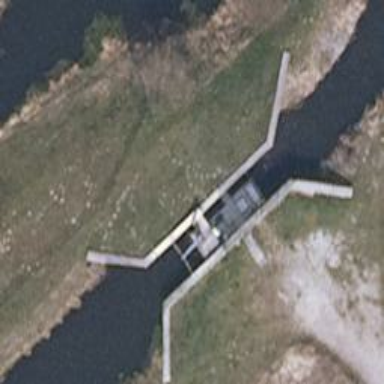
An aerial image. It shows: Hydro power generator.